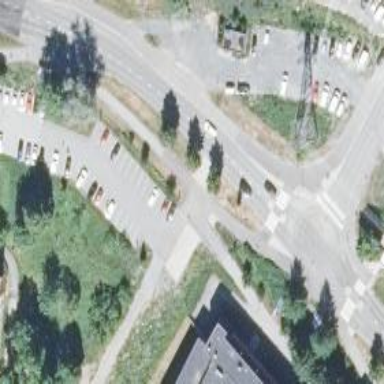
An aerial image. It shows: Parking area.